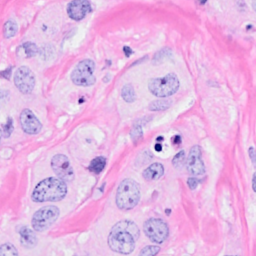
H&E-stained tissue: Breast